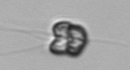
Label: Pyramimonas_longicauda